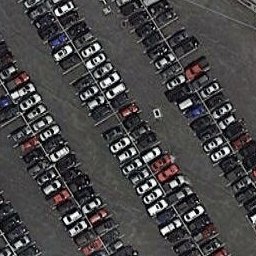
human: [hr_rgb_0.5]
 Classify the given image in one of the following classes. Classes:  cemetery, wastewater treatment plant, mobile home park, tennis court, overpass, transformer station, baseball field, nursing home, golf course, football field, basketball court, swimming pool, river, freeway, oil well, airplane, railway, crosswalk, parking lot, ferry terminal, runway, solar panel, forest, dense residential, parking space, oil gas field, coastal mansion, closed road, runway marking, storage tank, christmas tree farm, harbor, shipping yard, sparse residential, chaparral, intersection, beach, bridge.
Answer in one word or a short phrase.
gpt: parking lot